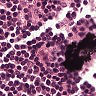
Metastatic tissue present: no